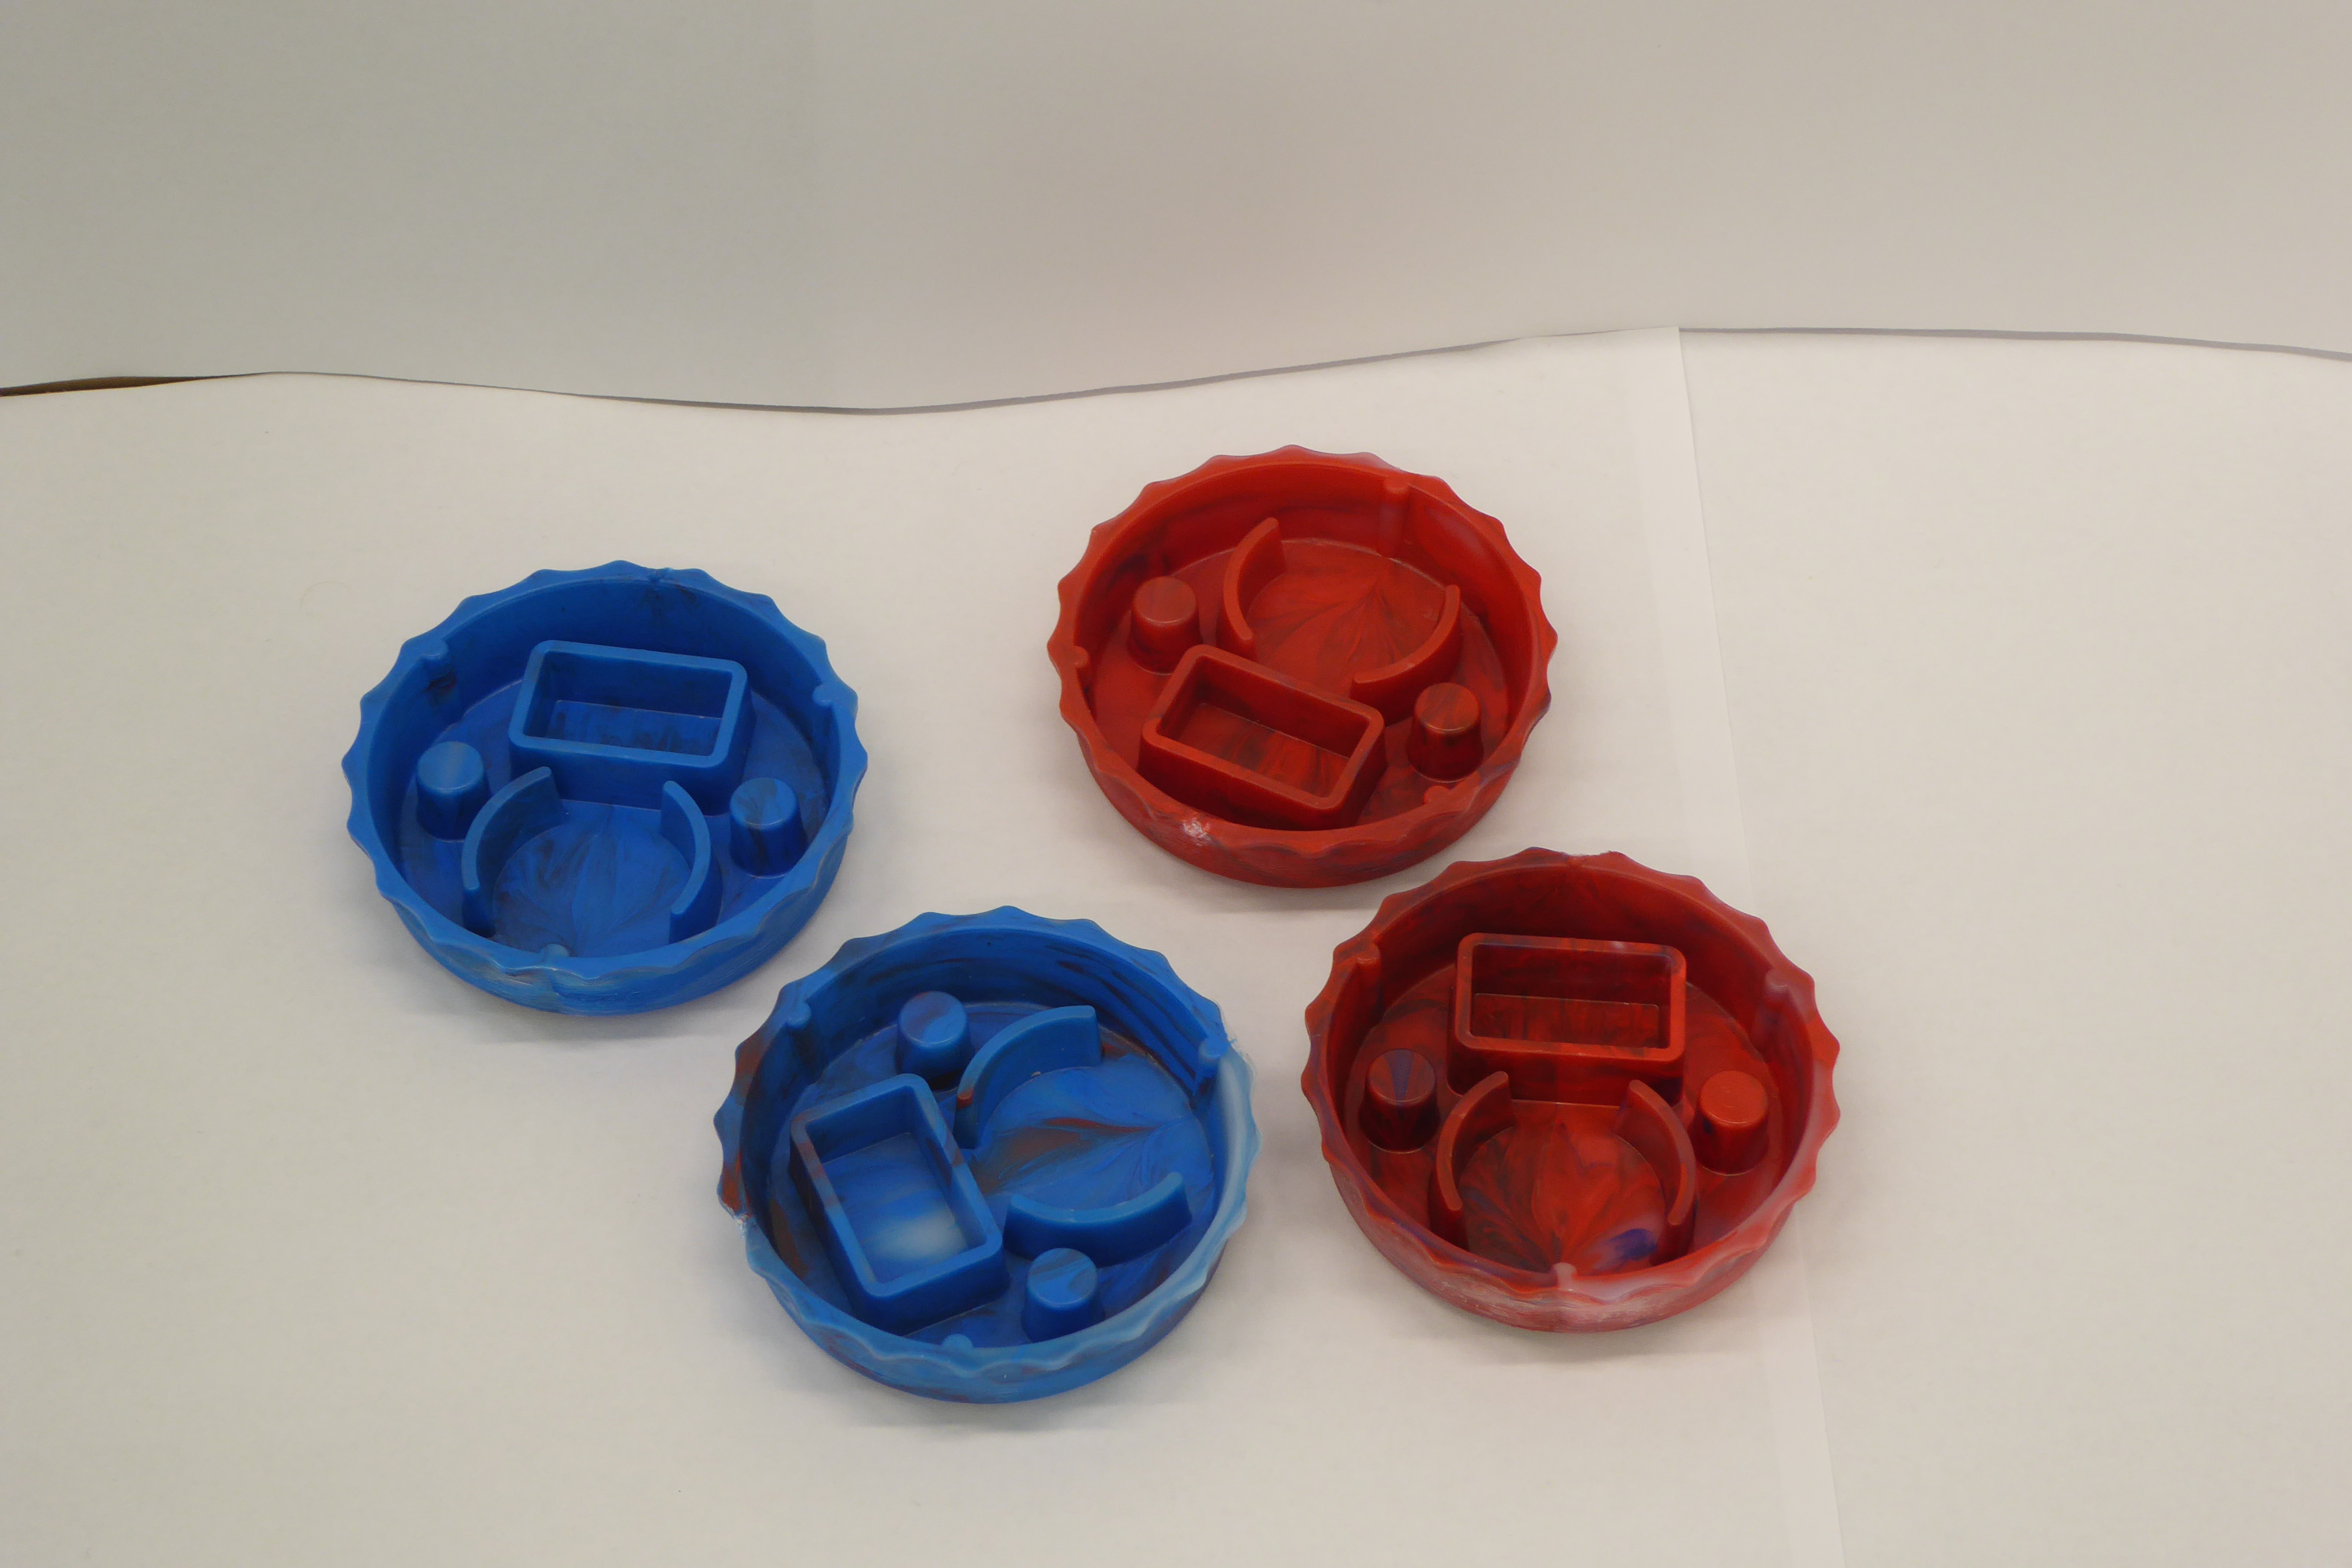
Label: Bottle Opener - Cover